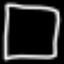
Label: square